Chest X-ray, PA view. Patient: 69 years old, sex M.
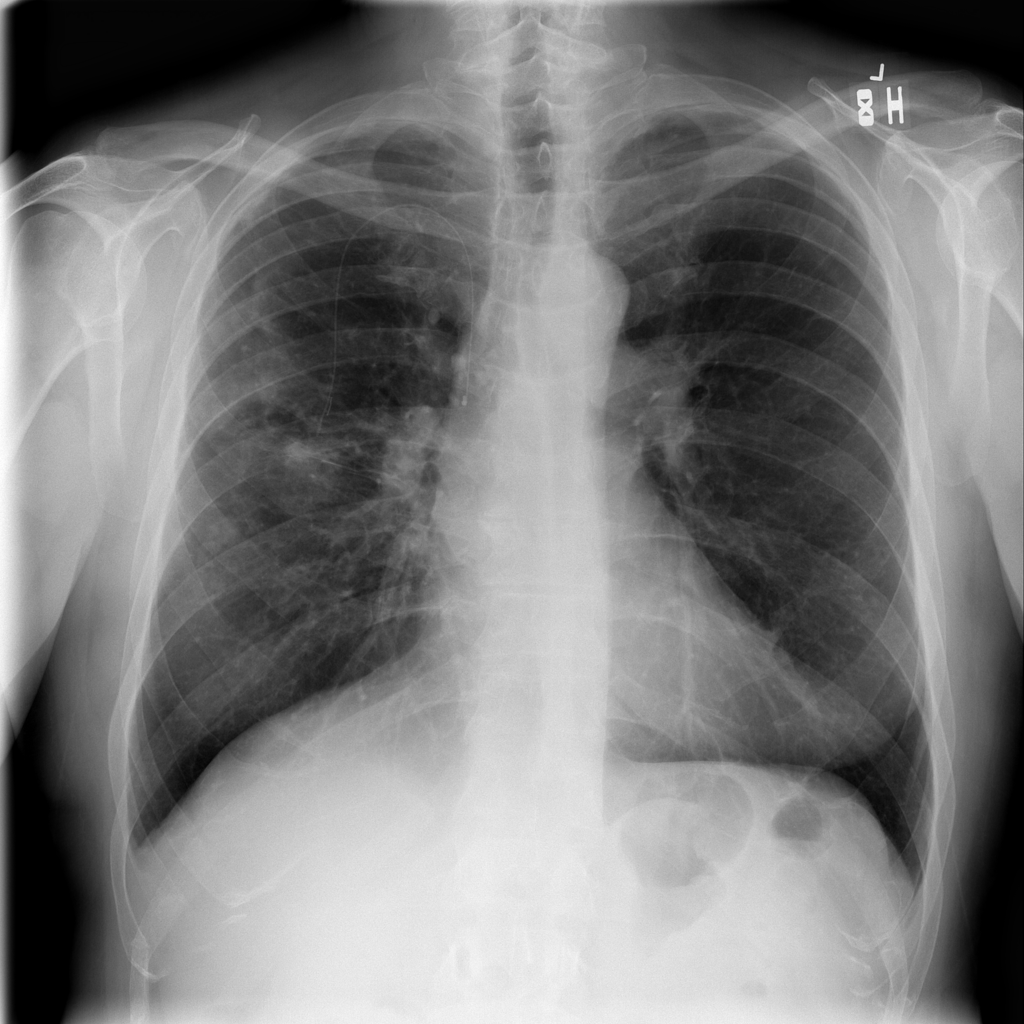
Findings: Infiltration